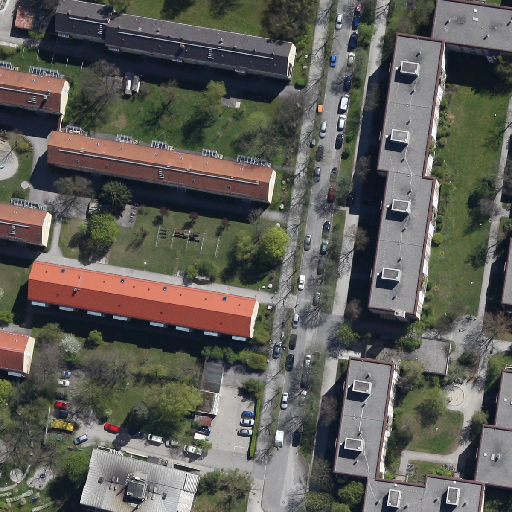
Referring expression: sidewalk